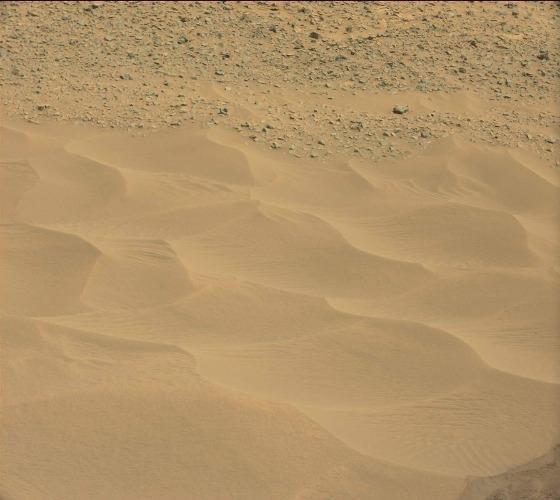
Terrain classes present: Gravel / Sand / Soil, Rock